Question: In following document I'd like each span to have its own alignment.
'''
<h1>
<span class="left">Left</span>
<span class="center">Center</span>
<span class="right">Right</span>
</h1>
'''
I can reorder elements and assign styles. I'd like to avoid using block elements if possible.
Desired result:
'''
Left Center Right|end of container here
'''
<URL>
My left float was always failing due to some stupid programming/layout errors.
Sorry for the stupid question.

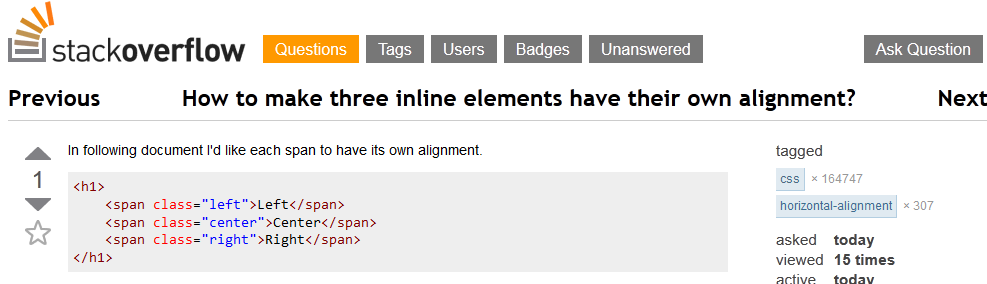
Answer: This needs a slight tweaking of your html. But see the jsfiddle:
<URL>
'''
h1 {
width: 500px;
background: green;
text-align: center;
}
.left {
text-align: left;
float: left;
}
.right {
text-align: right;
float: right;
}
'''
The main h2 text is center aligned with the left floating left and aligned left and the opposite for the right.
This then fits to the size you set for the h2